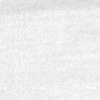
Label: no_change